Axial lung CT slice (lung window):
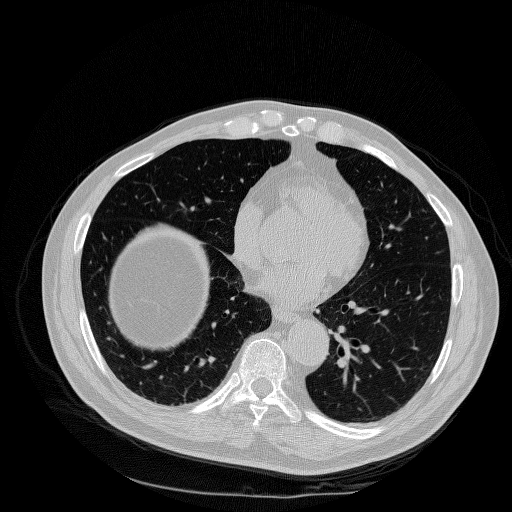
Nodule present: no